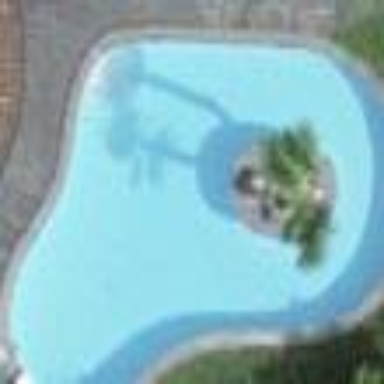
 perfect for swimming and other water activities."